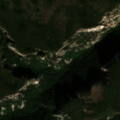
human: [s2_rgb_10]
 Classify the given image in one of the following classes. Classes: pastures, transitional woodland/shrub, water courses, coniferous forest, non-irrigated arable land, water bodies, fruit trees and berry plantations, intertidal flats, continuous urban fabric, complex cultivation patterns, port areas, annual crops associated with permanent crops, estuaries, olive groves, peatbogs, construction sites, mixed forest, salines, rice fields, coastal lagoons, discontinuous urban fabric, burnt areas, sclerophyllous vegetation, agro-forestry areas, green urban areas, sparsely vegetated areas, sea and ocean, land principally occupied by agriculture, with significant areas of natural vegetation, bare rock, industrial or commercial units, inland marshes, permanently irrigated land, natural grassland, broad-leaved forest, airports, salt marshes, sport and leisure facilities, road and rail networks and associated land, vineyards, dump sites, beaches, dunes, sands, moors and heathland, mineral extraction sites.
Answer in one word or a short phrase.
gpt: broad-leaved forest, transitional woodland/shrub, sparsely vegetated areas